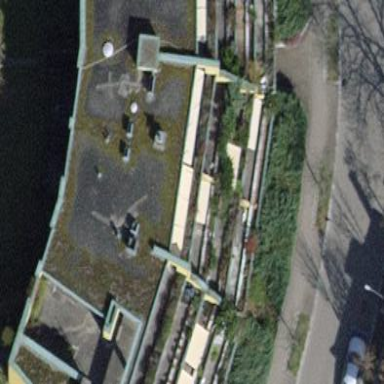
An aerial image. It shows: View of roof of building.